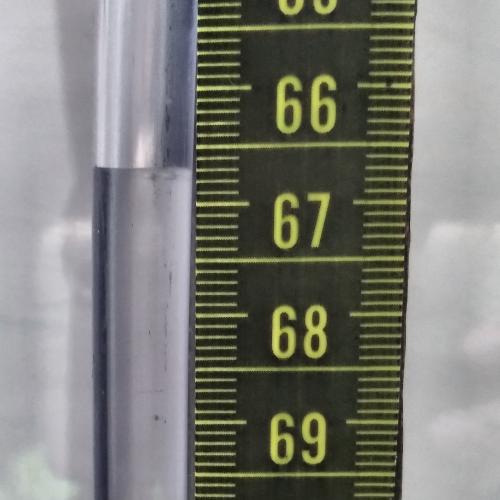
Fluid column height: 66.7 cm